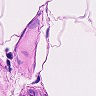
Metastatic tissue present: no